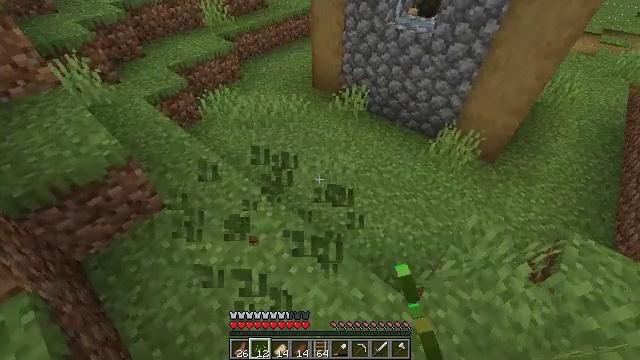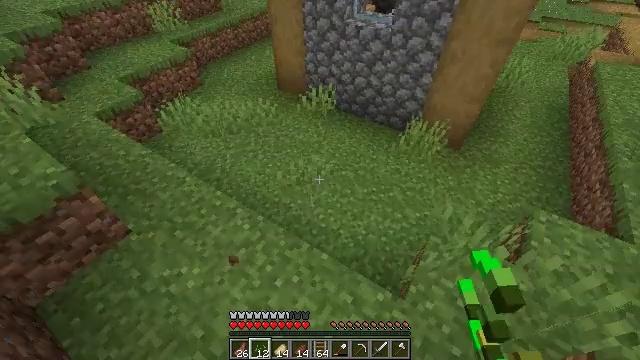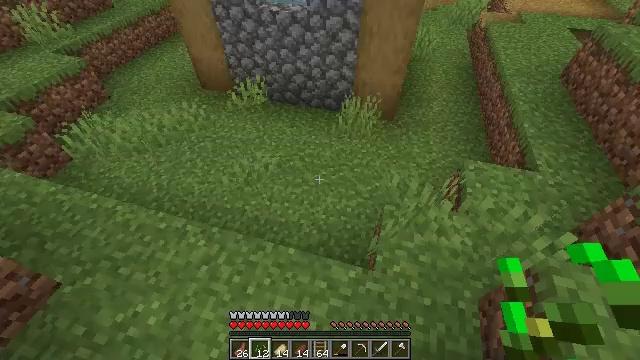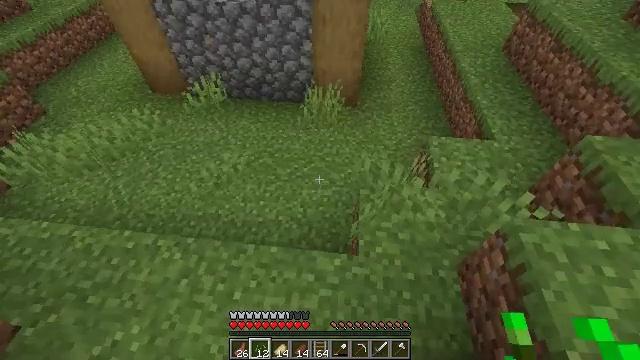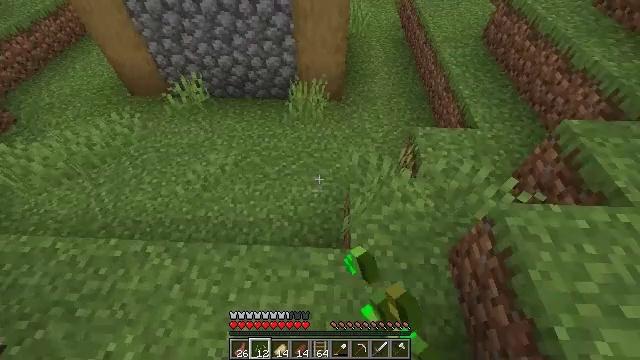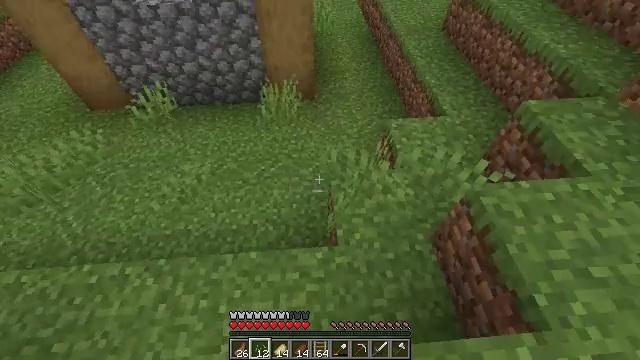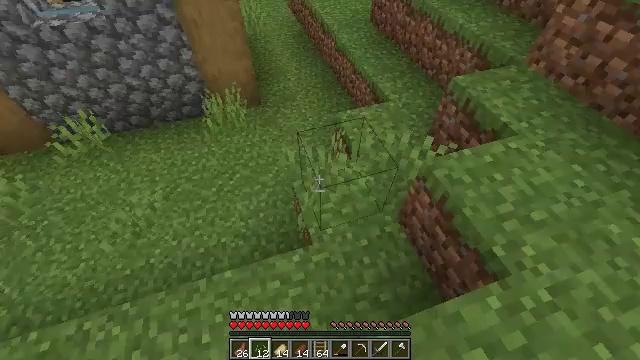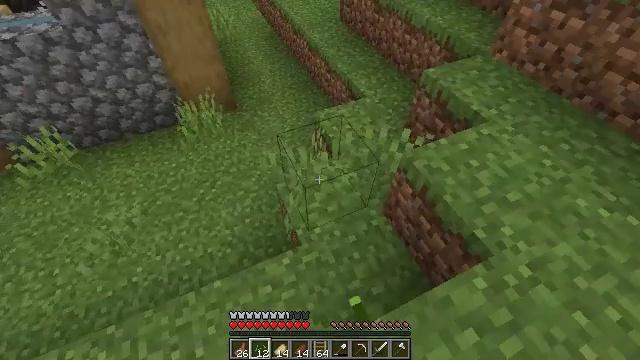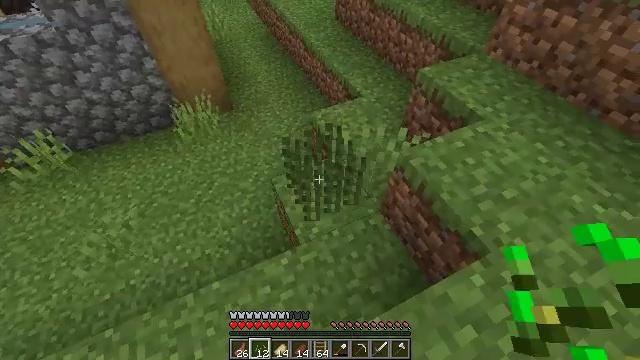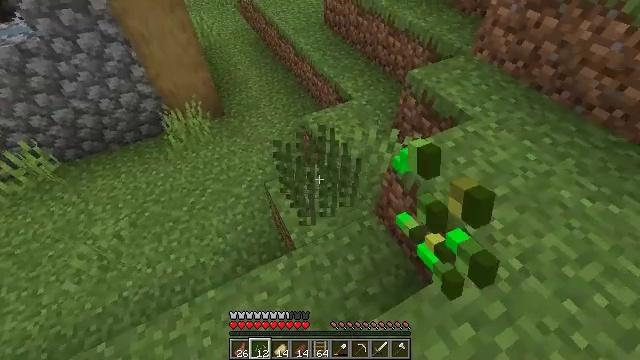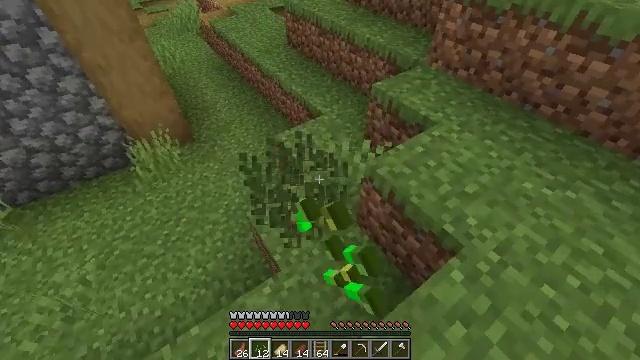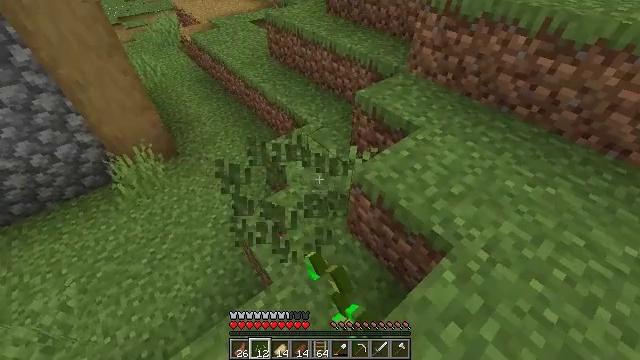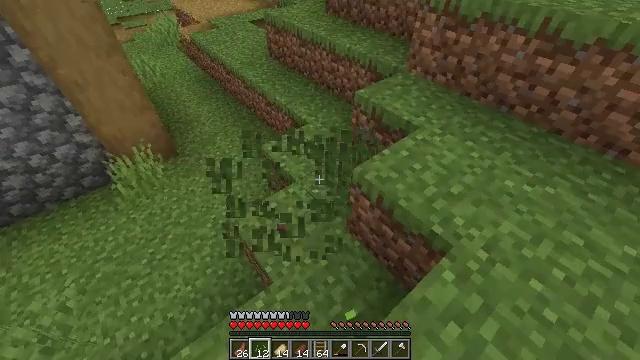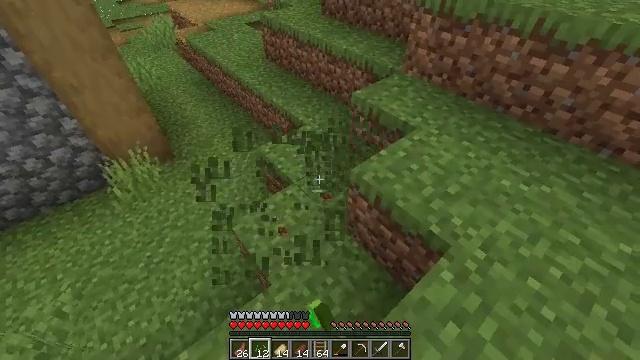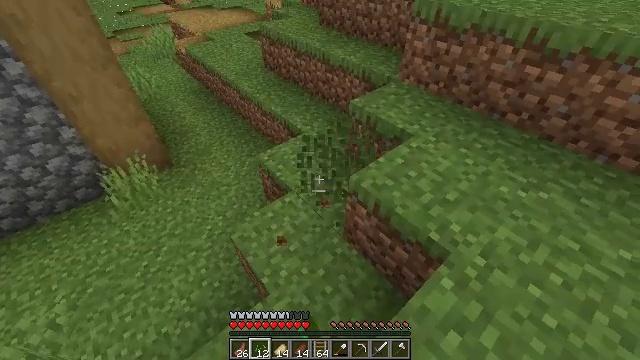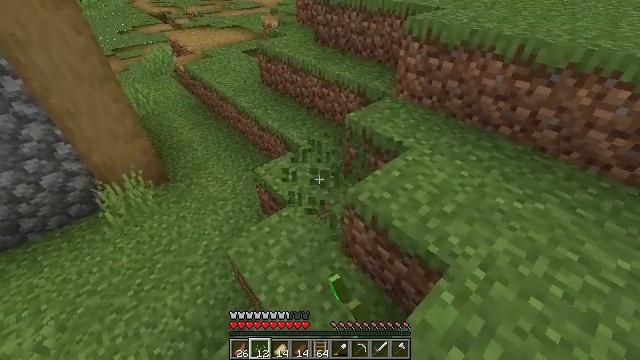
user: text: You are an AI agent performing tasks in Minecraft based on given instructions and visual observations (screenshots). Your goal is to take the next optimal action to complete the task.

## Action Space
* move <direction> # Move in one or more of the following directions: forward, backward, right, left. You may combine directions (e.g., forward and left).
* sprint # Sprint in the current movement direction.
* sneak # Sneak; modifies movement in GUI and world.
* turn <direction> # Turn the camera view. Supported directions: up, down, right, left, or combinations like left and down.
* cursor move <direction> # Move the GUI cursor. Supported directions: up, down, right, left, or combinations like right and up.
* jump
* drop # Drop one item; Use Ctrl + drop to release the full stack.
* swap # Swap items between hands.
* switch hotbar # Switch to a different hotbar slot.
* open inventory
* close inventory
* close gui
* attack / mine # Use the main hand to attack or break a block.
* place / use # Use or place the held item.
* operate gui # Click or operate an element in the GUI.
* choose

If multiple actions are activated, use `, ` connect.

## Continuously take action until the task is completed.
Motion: motion action
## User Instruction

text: Gather grass by holding the left mouse button.
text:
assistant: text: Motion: turn right, attack / mine
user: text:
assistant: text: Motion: turn right and down
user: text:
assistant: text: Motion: turn right and down, attack / mine
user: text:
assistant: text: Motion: turn right, attack / mine
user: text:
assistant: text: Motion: turn right, attack / mine
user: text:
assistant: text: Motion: turn right, attack / mine
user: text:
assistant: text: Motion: turn right
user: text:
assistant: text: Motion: attack / mine
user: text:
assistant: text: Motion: turn right, attack / mine
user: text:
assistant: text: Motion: turn right and up, attack / mine
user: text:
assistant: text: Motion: turn right and up
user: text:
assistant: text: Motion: attack / mine
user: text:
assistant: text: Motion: attack / mine
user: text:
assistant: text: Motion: turn up, attack / mine
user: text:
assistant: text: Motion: turn up, attack / mine
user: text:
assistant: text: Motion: no_op
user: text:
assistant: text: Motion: attack / mine
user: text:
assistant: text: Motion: turn left, attack / mine
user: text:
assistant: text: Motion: turn left, attack / mine
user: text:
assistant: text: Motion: move forward, turn left
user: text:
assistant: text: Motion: move forward, turn left
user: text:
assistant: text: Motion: move forward, turn left
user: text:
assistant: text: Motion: move forward
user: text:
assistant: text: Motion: move forward
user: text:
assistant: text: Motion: move forward
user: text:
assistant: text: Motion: move forward
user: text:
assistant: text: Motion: move forward, attack / mine
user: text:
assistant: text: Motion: move forward, attack / mine
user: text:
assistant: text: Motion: move forward, attack / mine
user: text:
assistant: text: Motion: turn right